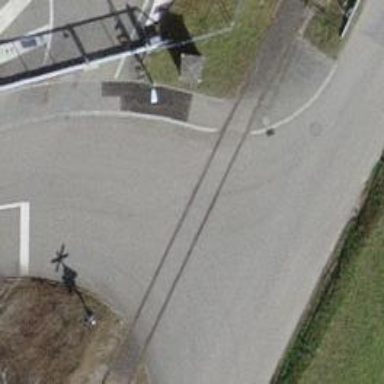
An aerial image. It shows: Level crossing along the railway.